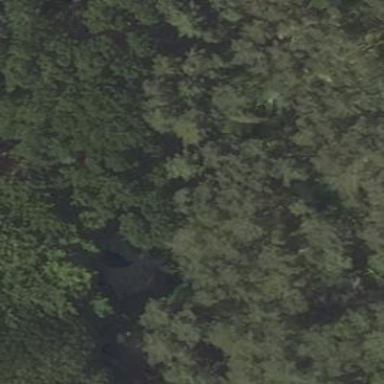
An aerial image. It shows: Hut.